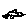
Label: bird